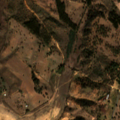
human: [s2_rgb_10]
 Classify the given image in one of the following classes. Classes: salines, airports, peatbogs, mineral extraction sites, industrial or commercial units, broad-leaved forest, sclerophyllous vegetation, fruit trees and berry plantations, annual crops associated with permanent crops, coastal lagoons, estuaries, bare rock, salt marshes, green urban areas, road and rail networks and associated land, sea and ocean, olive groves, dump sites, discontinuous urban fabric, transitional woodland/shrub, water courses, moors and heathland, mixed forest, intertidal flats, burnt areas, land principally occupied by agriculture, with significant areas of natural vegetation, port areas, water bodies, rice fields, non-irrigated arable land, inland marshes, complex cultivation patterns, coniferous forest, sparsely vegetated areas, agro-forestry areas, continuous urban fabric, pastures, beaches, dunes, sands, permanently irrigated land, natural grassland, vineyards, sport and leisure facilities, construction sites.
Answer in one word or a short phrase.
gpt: non-irrigated arable land, agro-forestry areas, broad-leaved forest, water bodies